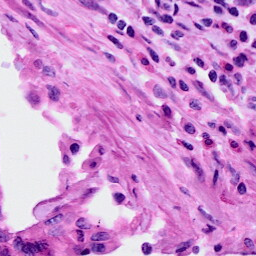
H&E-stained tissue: Cervix